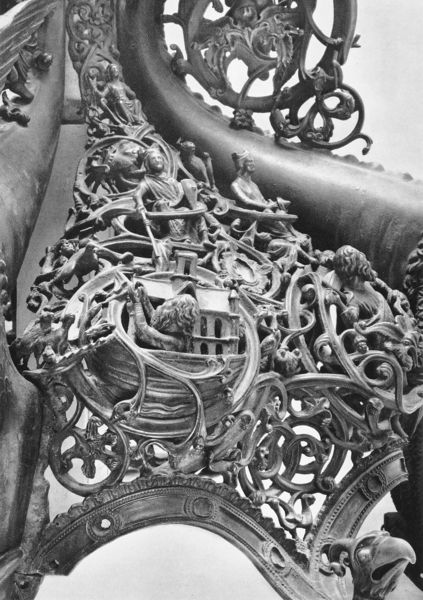
Titel: Trivulzio-Kandelaber (Arbore della vergine)
Künstler: Nikolaus von Verdun
Standort: Mailand, Dom (EU - I)
Schlagwörter: kopf, mann, vogel, menschen, grau, köpfe, schwarz, stuhl, gebäude, haus, tier, ranken, lehne, schnabel, figuren, detail, ornamente, verzierung, metall, edel, foto, schwarzweiß, spiralen, schnitzwerk, bauwerk, arche, rankwerk, bauwer